Interaction volume radius: 10 \u00c5
Interaction volume height: 20 \u00c5
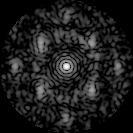
Disorder parameter: 0.5706